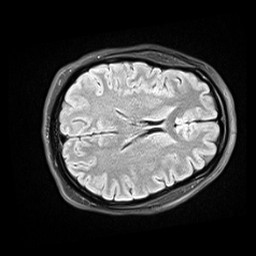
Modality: FLAIR
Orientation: axial
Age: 32
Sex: female
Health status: healthy
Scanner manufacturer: siemens
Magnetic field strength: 3 T
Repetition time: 9 s
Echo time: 0.088 s